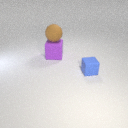
small blue rubber cube to the right of large purple rubber cube